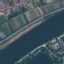
Land use / land cover: River